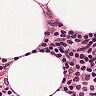
Metastatic tissue present: no